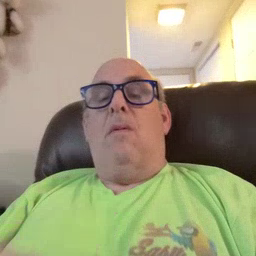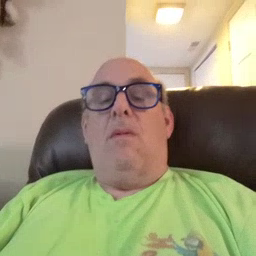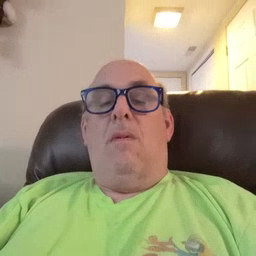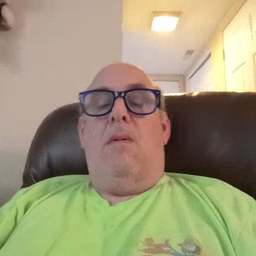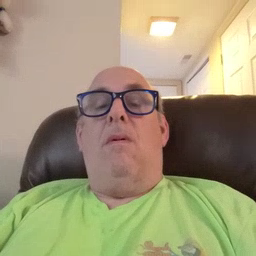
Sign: water